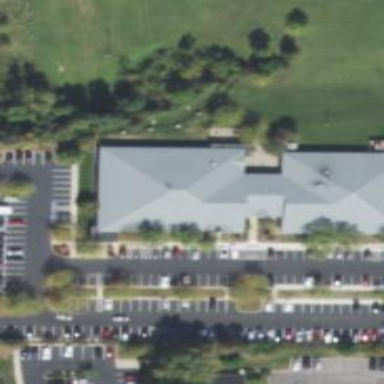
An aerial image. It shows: Modern clinic building providing healthcare services.